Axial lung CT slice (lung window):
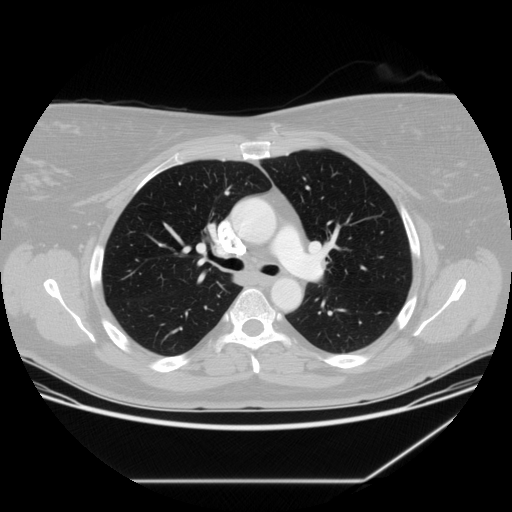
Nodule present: no